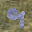
Label: 9